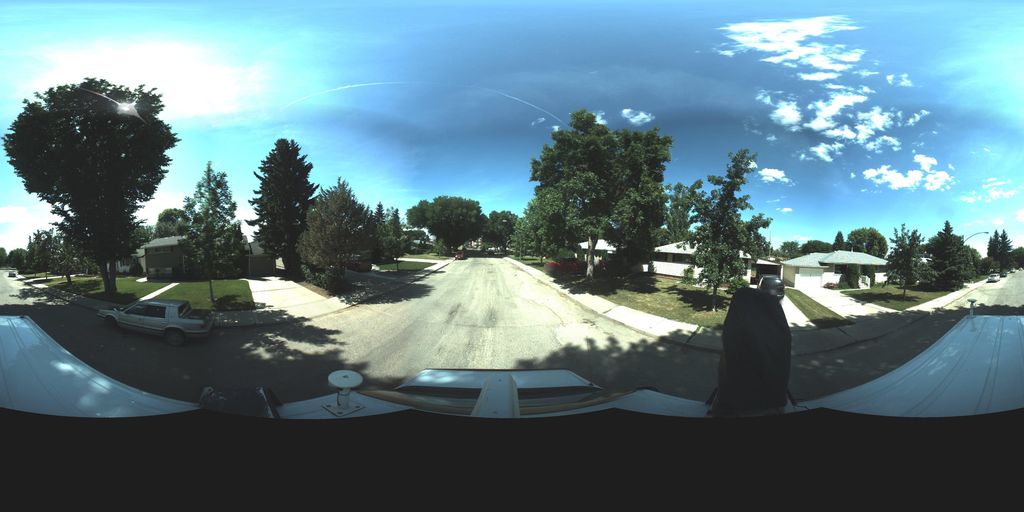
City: saskatoon